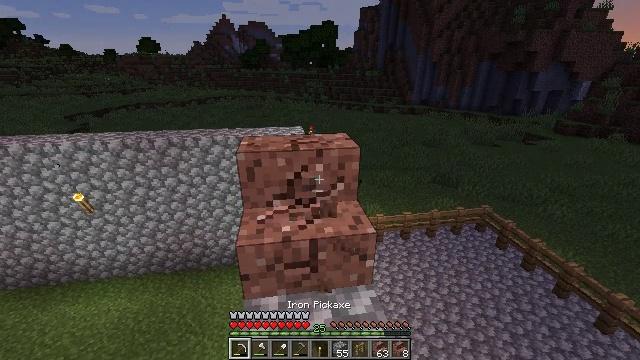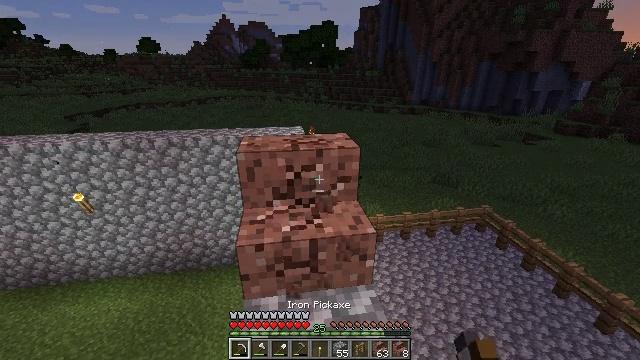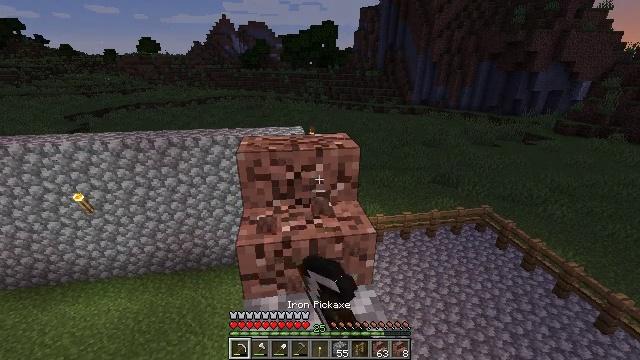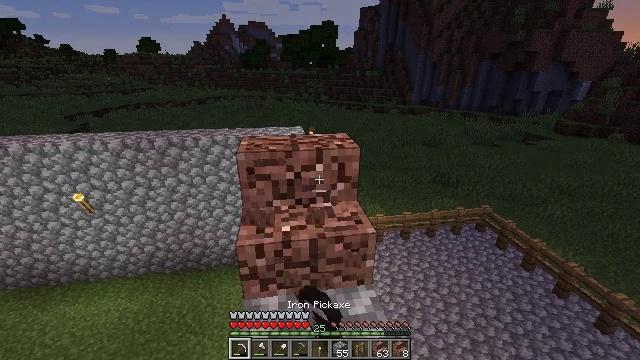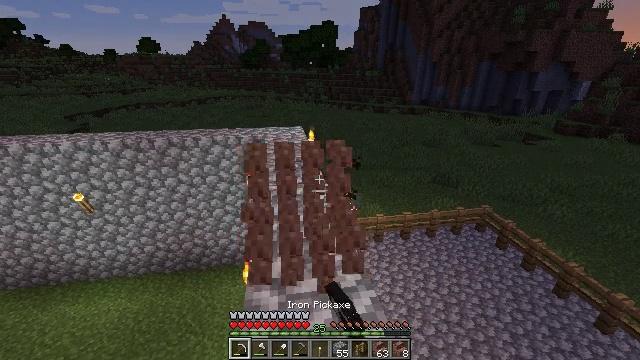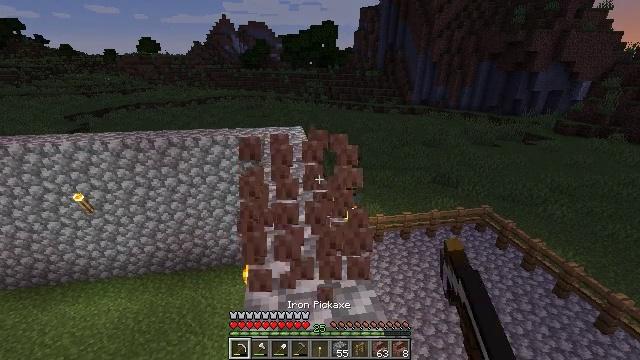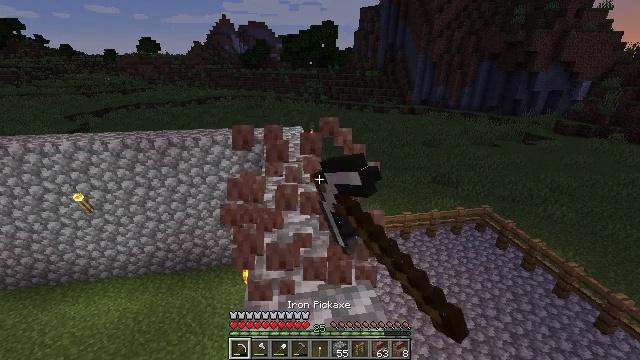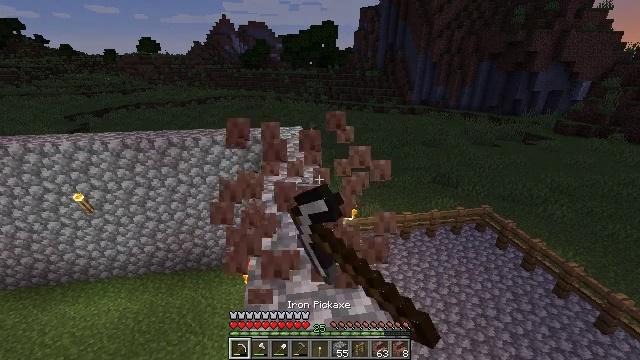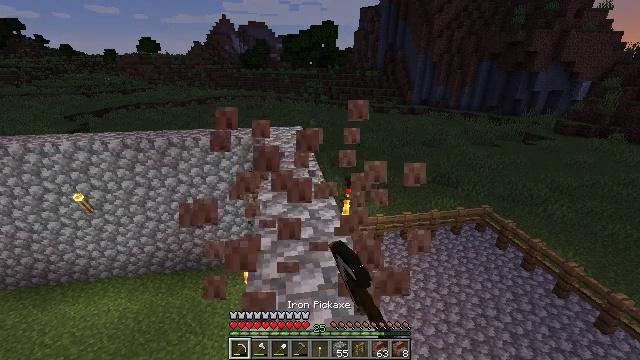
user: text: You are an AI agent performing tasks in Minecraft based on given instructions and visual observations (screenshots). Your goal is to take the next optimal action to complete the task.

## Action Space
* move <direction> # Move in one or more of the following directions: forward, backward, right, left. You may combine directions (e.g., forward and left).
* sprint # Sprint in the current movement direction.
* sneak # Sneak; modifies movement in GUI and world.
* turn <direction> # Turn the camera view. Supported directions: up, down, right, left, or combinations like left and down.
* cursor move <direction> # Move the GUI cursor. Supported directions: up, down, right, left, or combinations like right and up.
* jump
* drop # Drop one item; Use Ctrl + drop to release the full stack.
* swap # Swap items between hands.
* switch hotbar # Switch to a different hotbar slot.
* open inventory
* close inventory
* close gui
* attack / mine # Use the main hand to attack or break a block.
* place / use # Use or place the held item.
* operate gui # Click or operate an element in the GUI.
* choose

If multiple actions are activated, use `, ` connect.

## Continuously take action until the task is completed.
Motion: motion action
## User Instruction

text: Gather granite stairs from a structure.
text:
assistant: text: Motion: attack / mine
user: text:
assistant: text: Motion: attack / mine
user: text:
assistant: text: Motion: attack / mine
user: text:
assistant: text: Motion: attack / mine
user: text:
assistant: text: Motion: attack / mine
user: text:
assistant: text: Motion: attack / mine
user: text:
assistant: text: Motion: attack / mine
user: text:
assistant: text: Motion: attack / mine
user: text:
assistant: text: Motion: no_op